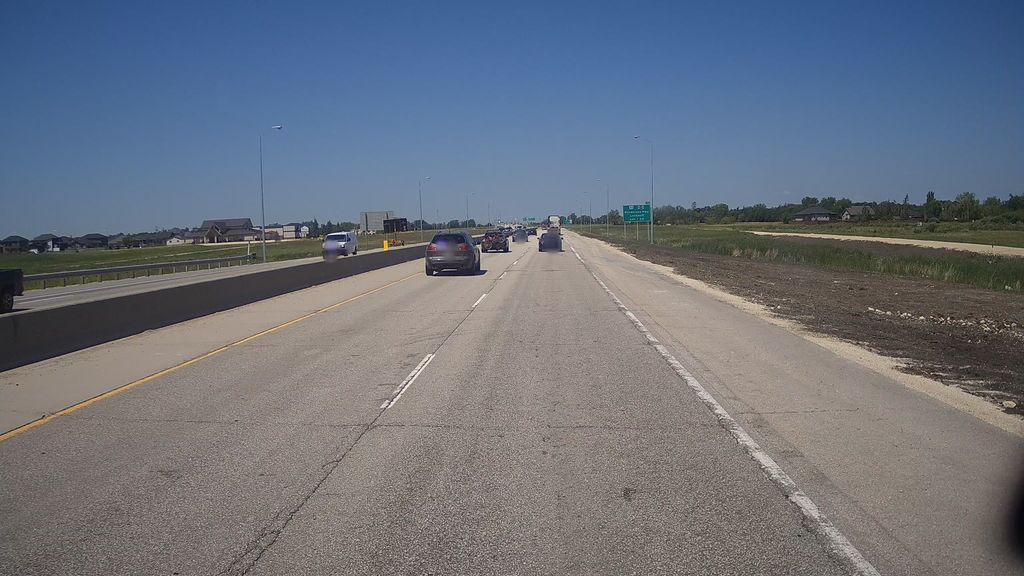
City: winnipeg